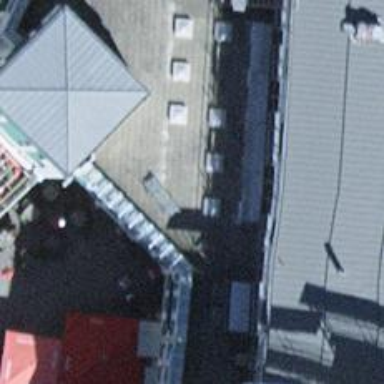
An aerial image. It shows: Cafe.